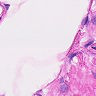
Metastatic tissue present: no